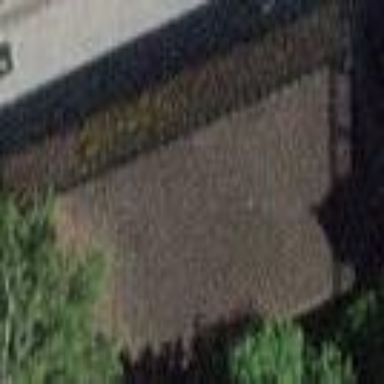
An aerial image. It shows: Carport structure.